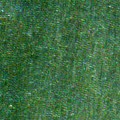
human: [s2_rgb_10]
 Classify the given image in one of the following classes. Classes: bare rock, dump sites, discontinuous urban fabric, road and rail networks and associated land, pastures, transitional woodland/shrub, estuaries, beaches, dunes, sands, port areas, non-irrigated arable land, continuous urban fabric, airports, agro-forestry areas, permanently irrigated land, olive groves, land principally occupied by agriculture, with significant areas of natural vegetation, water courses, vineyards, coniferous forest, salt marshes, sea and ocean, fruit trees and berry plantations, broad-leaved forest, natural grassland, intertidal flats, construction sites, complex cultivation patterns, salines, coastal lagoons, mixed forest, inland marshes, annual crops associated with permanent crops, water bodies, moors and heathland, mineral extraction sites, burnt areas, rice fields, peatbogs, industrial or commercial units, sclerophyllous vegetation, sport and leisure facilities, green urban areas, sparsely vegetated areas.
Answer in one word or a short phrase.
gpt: sea and ocean